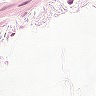
Metastatic tissue present: no